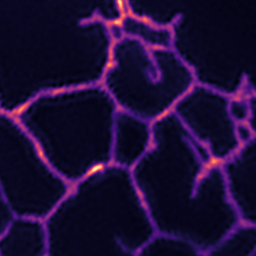
Label: Super-resolution ER image